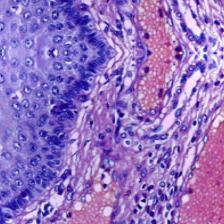
Diagnosis: Normal